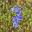
Label: 7